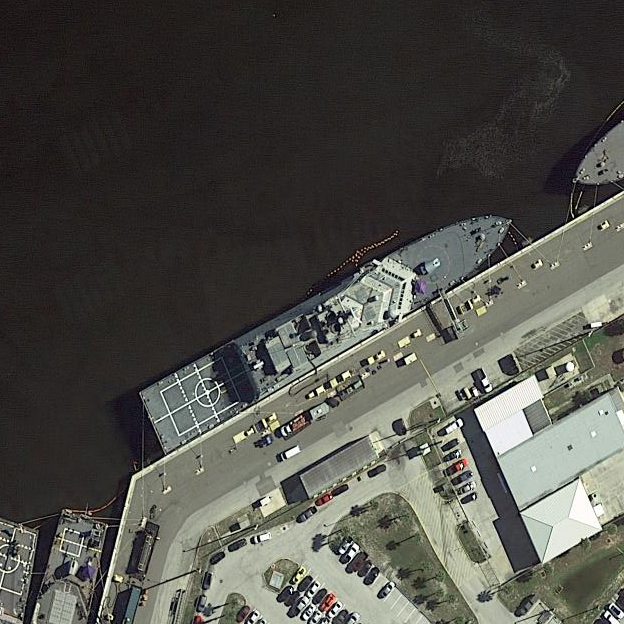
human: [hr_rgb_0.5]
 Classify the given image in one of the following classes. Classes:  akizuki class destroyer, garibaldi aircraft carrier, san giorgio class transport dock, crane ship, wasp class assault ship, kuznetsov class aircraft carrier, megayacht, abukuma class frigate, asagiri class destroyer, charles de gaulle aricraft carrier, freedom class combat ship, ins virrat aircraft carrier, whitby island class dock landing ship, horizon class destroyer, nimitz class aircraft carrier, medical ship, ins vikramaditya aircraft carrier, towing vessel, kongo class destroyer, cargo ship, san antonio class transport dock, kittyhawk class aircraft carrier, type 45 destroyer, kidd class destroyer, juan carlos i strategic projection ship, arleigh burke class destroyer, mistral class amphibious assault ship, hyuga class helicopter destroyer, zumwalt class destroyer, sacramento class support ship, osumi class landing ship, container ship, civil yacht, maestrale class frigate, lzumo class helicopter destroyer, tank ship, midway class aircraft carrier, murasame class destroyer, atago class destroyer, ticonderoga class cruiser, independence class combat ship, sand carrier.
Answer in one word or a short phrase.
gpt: Freedom class combat ship